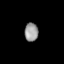
Tissue: lung
Cell type: Myeloid cells
Senescence score: 0.6717
Nuclear area (px): 250
Mean DAPI intensity: 150.88